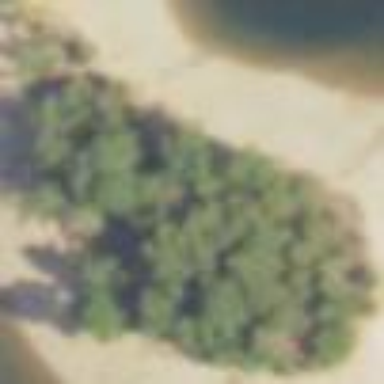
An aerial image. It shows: Islet covered with forest.